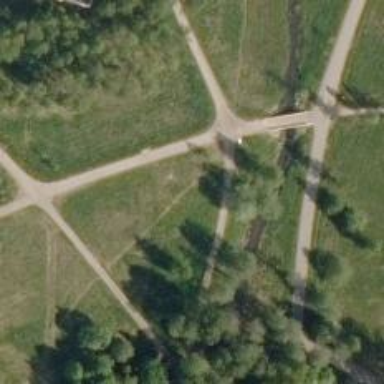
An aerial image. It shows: Path suitable for Nordic skiing.